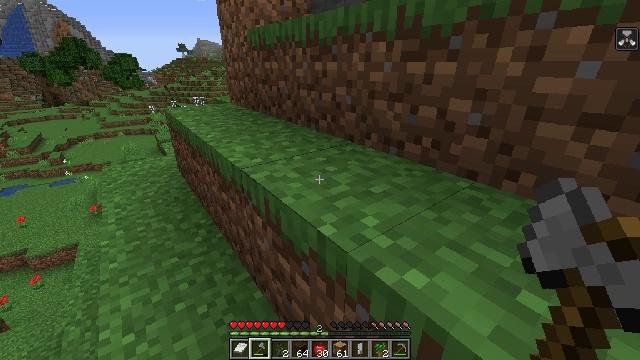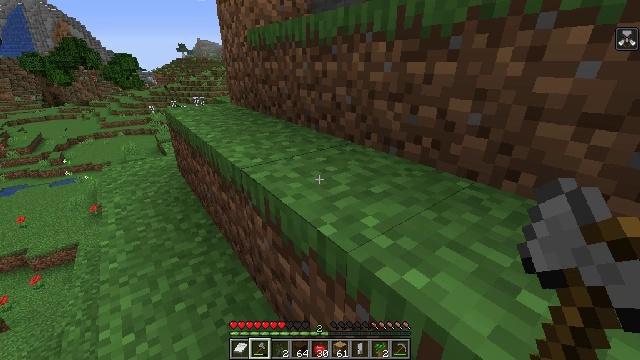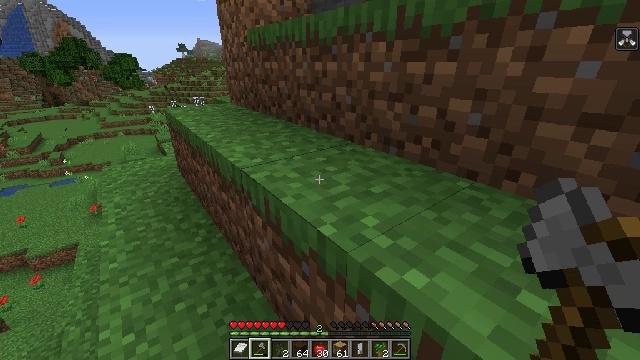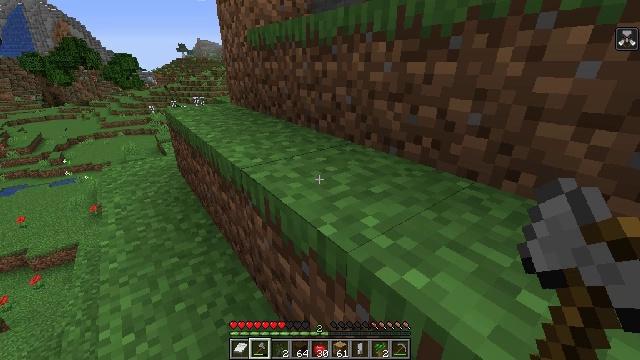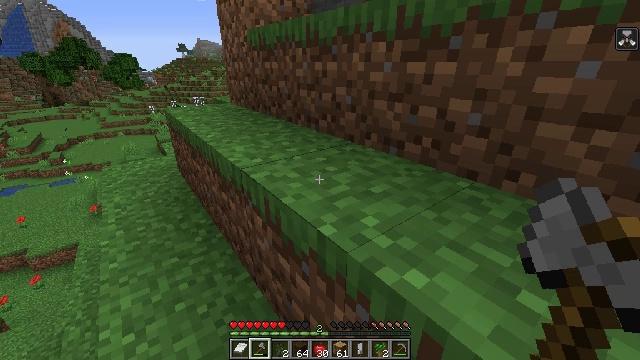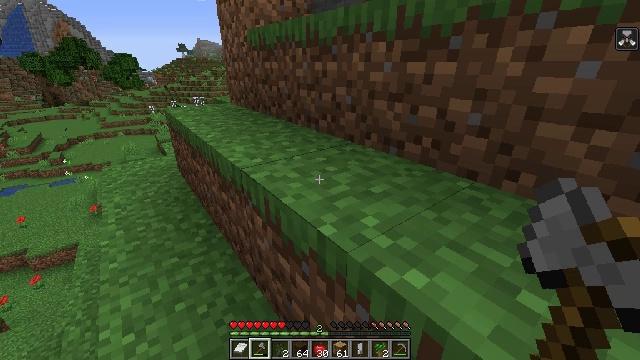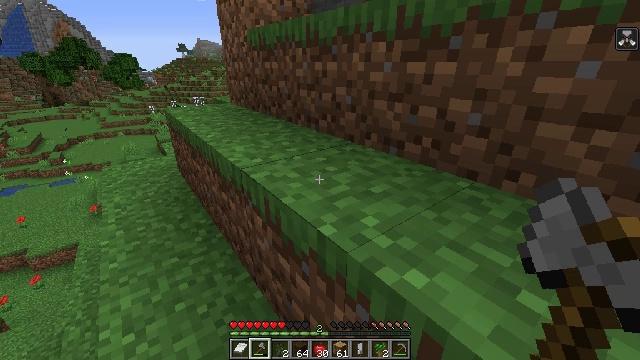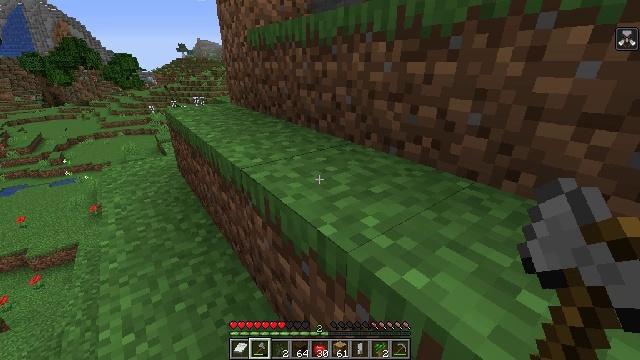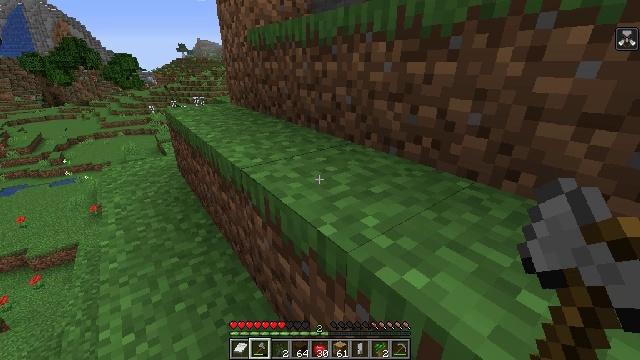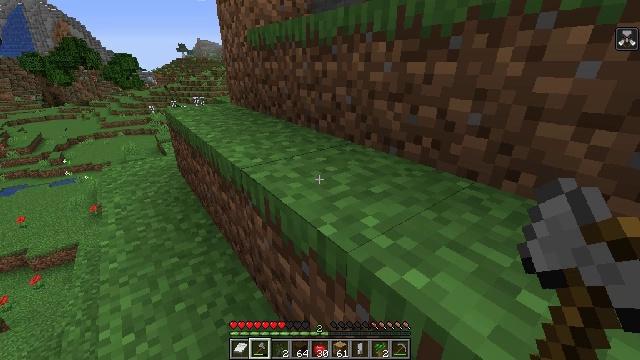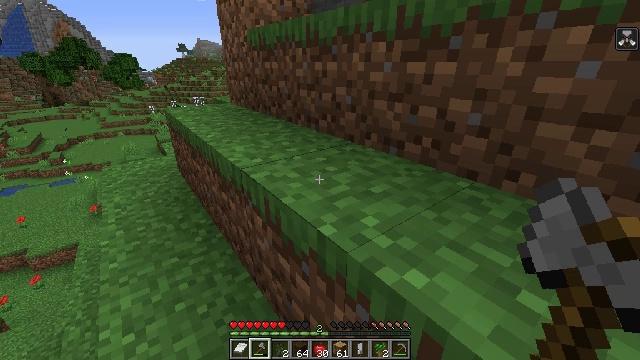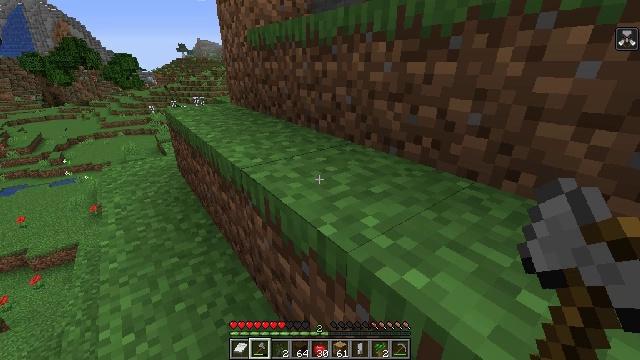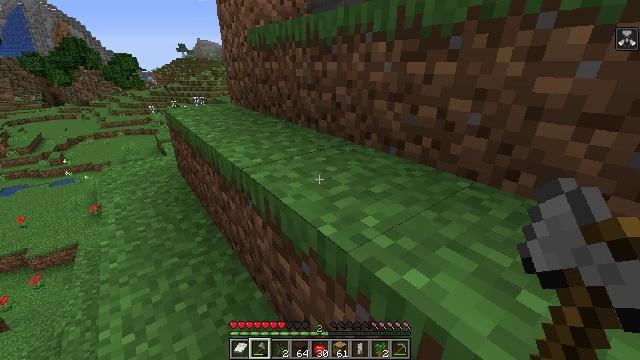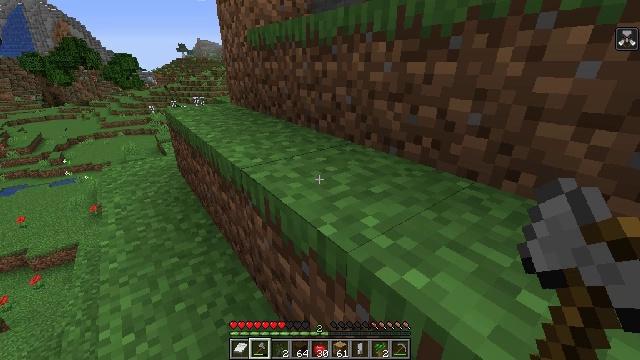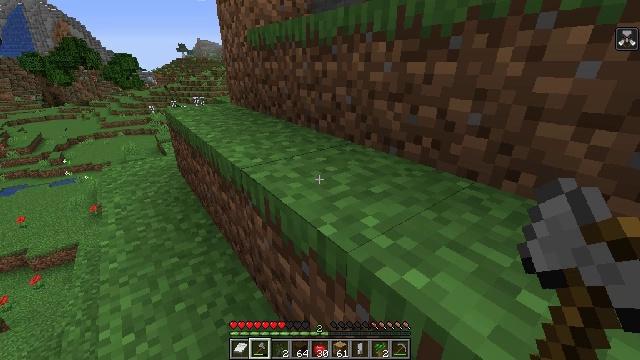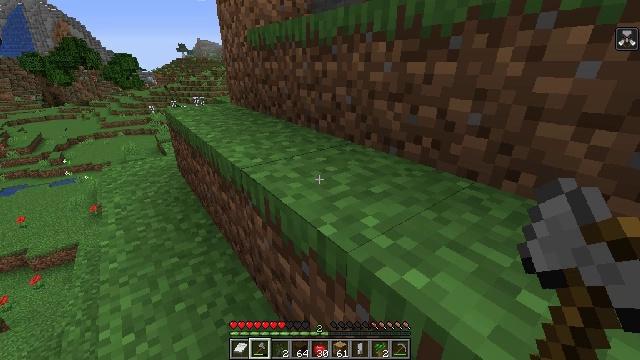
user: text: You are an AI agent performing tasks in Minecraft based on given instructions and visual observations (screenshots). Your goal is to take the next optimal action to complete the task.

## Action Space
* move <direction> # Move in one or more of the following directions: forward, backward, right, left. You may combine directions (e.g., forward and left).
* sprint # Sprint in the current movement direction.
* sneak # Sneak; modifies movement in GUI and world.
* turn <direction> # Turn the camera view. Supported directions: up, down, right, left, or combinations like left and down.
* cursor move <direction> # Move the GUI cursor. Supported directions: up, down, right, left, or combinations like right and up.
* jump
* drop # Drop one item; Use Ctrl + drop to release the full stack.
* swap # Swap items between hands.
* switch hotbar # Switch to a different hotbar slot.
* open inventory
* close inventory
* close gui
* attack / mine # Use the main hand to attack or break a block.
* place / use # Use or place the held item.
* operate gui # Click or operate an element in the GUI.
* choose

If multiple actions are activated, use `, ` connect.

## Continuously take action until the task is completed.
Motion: motion action
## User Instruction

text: Collect dark oak leaves by breaking them.
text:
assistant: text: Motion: no_op
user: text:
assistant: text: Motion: no_op
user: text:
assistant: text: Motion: no_op
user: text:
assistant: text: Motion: no_op
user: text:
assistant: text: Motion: no_op
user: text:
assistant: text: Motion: no_op
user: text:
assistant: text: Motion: no_op
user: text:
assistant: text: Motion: no_op
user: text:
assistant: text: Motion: no_op
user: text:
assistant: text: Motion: no_op
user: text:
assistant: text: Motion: no_op
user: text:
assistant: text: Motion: no_op
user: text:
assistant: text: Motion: no_op
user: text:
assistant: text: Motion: no_op
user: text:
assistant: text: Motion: no_op
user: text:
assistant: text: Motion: no_op
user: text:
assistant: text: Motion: no_op
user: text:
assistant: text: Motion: no_op
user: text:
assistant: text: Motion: no_op
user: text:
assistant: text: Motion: no_op
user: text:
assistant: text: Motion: no_op
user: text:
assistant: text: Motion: no_op
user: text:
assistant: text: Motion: no_op
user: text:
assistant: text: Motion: no_op
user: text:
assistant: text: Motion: no_op
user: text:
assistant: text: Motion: no_op
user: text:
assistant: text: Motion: no_op
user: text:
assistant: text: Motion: no_op
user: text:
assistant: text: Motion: no_op
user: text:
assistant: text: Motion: no_op